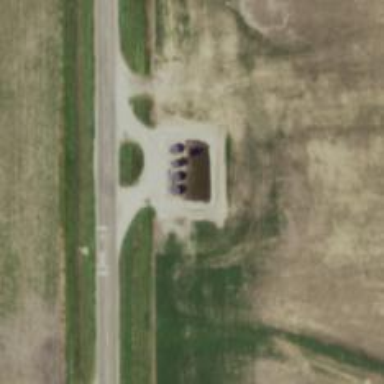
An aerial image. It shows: Storage tank that is man-made.